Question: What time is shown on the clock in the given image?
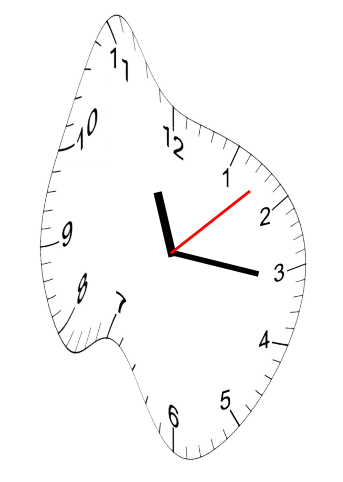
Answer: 11:16:08